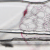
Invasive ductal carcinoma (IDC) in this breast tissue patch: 0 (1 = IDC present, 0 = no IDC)